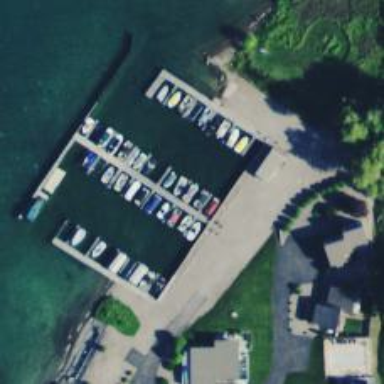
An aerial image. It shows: Man-made pier.